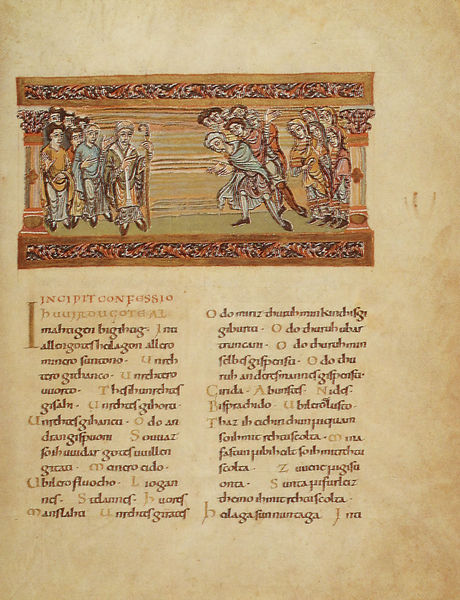
Titel: Fuldaer Sakramentar
Standort: Herkunftsort: Fulda (EU - D - H)
Institution: Göttingen, Niedersächsische Staats- und Universitätsbibliothek
Schlagwörter: gruppe, frauen, menschen, männer, ornament, bibel, gold, schrift, vergilbt, spalten, bischof, gefolge, inschrift, gruppen, tusche, buch, orient, seite, illustration, text, initiale, tinte, buchseite, fries, verbeugen, verneigen, heiliger, mönche, golden, miniatur, handschrift, bitten, tonsur, latein, bischofsstab, buchmalerei, nikolaus, krummstab, verneigung, muslime, mesnchen, rubrizierung